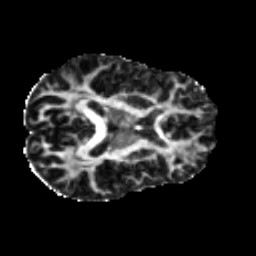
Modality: FA
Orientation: axial
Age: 60
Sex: male
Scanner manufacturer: ge
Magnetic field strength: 3 T
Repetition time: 7.8 s
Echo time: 0.0613 s